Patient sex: F
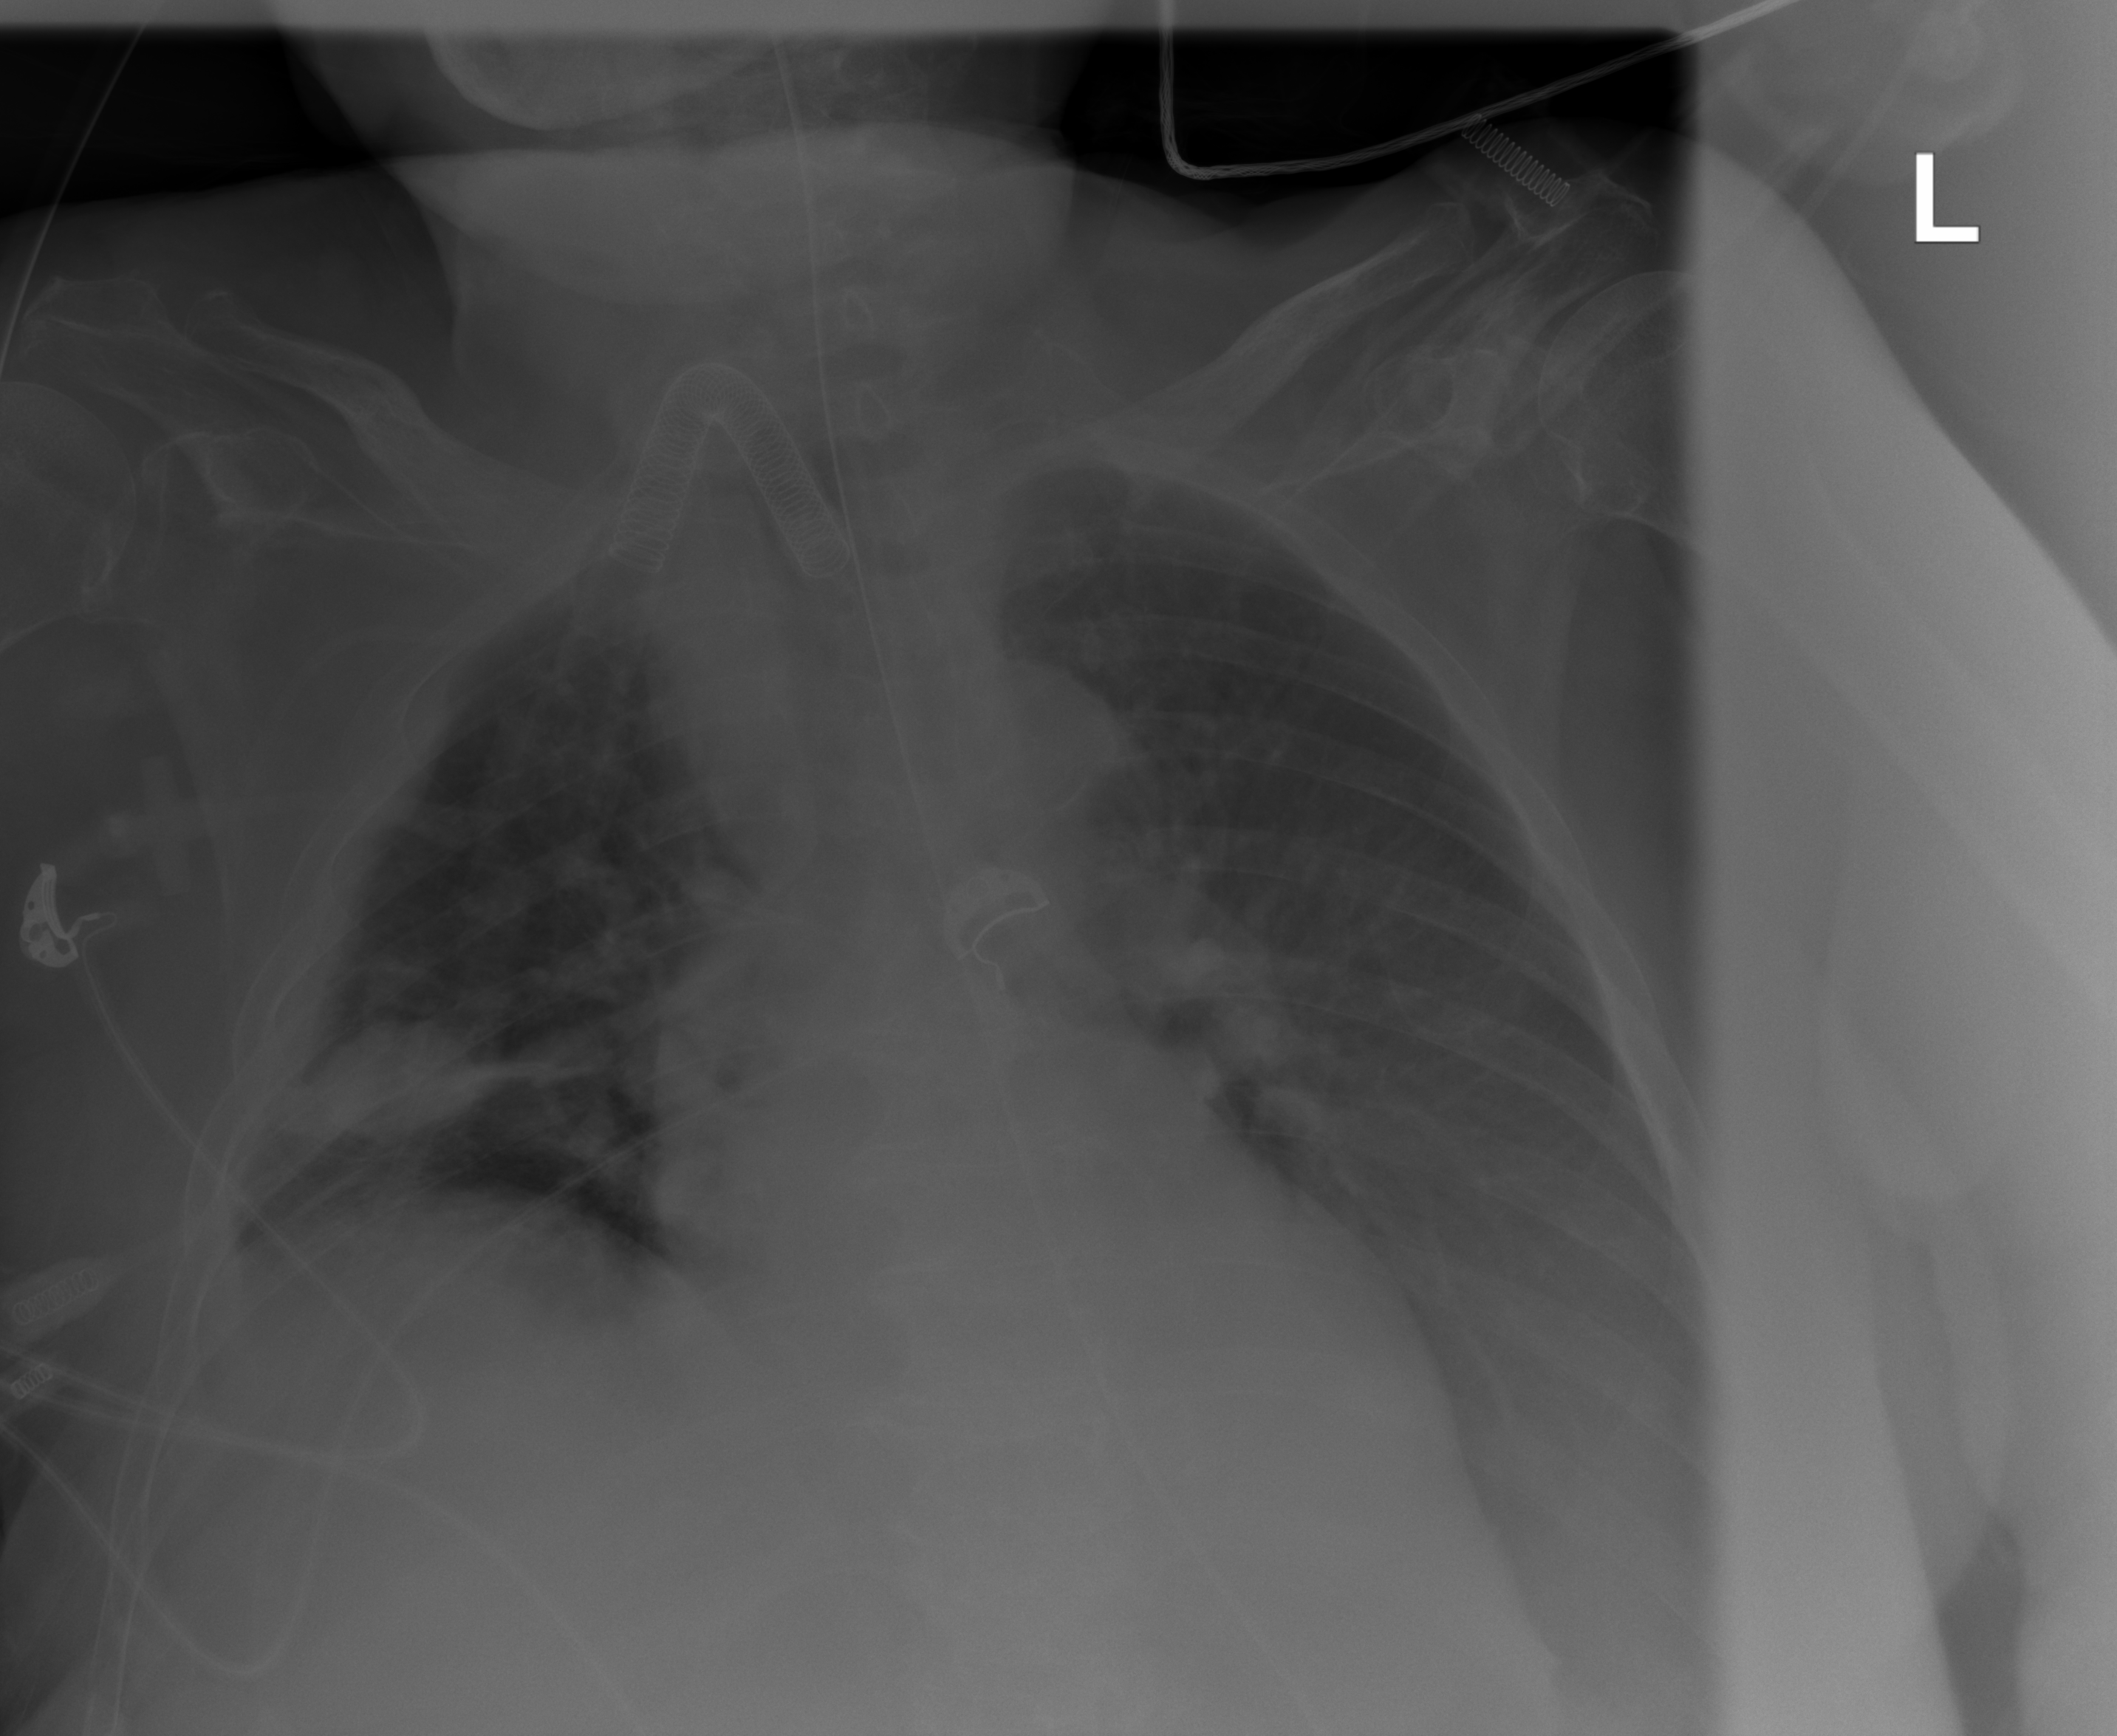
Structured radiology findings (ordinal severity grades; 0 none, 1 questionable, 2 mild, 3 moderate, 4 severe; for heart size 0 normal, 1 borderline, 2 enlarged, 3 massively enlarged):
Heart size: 1
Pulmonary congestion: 2
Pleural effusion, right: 2
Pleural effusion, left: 3
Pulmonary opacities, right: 0
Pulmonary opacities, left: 0
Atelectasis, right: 2
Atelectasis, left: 3